Current action and preconditions to check: trajectory_clear

Your task: For each precondition in the list above, predict whether it will hold at this action.

Consider the current scene as observed from the mobile robot's camera, and analyze the predicted future states of all dynamic agents (e.g., people, animals, vehicles, or any moving entities) within the NEXT SECOND.

IMPORTANT: Only answer "very likely" if you are absolutely certain—based on strong, clear evidence—that a dynamic agent will violate the precondition in the predicted future state. Do NOT answer "very likely" for unlikely, ambiguous, or low-probability risks.

Ask yourself for each precondition: Is there a high probability, with clear and convincing evidence, that the predicted future states of any dynamic agent will interfere with the predicted future state of the currently executing action within the NEXT SECOND, causing that precondition to fail?

Assess the risk level based on these predictions. Use "likely" or "very likely" if motions create a clear risk of interference.

Use "neutral" or "improbable" if agents are nearby but their predicted paths are clearly diverging or non-conflicting.

Failure Risk Categories: "very improbable", "improbable", "neutral", "likely", "very likely"

Answer Format: Output ONLY the probability_of_failure value from these categories: "very improbable", "improbable", "neutral", "likely", "very likely"

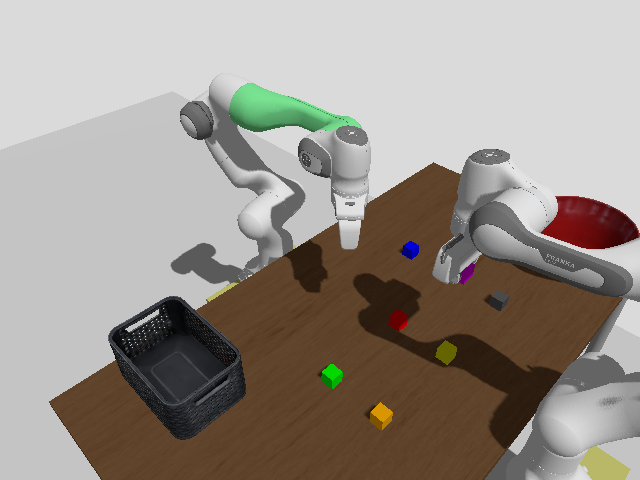

Answer: improbable